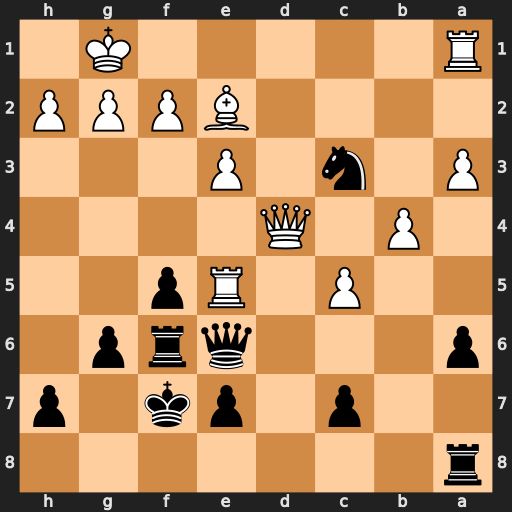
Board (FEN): r7/2p1pk1p/p3qrp1/2P1Rp2/1P1Q4/P1n1P3/4BPPP/R5K1
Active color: b
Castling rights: -
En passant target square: -
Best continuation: Nxe2+ Kf1 Nxd4